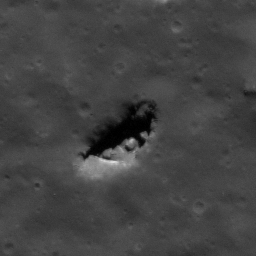
Pit: Copernicus 4
Host crater: Copernicus
Host type: impact_melt
Lunar coordinates: latitude 10.329, longitude 339.621